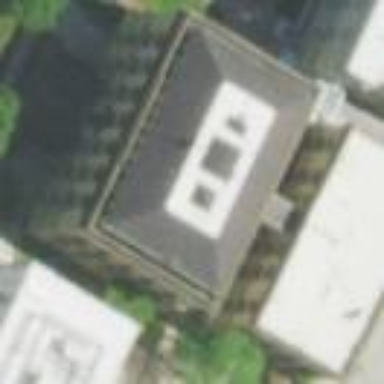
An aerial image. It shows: Courthouse building.